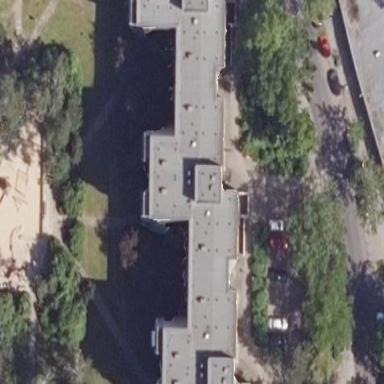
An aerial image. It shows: Flat-roofed apartment building.